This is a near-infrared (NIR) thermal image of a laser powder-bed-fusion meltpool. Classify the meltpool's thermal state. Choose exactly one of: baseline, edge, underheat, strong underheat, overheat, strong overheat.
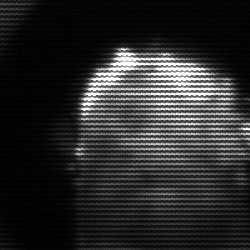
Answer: baseline